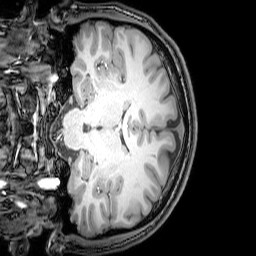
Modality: T1w
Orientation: coronal
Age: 20
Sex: male
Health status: healthy
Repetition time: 0.081 s
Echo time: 0.037 s